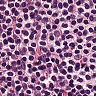
Metastatic tissue present: no